Fundus camera: zeiss
Shooting center: fovea
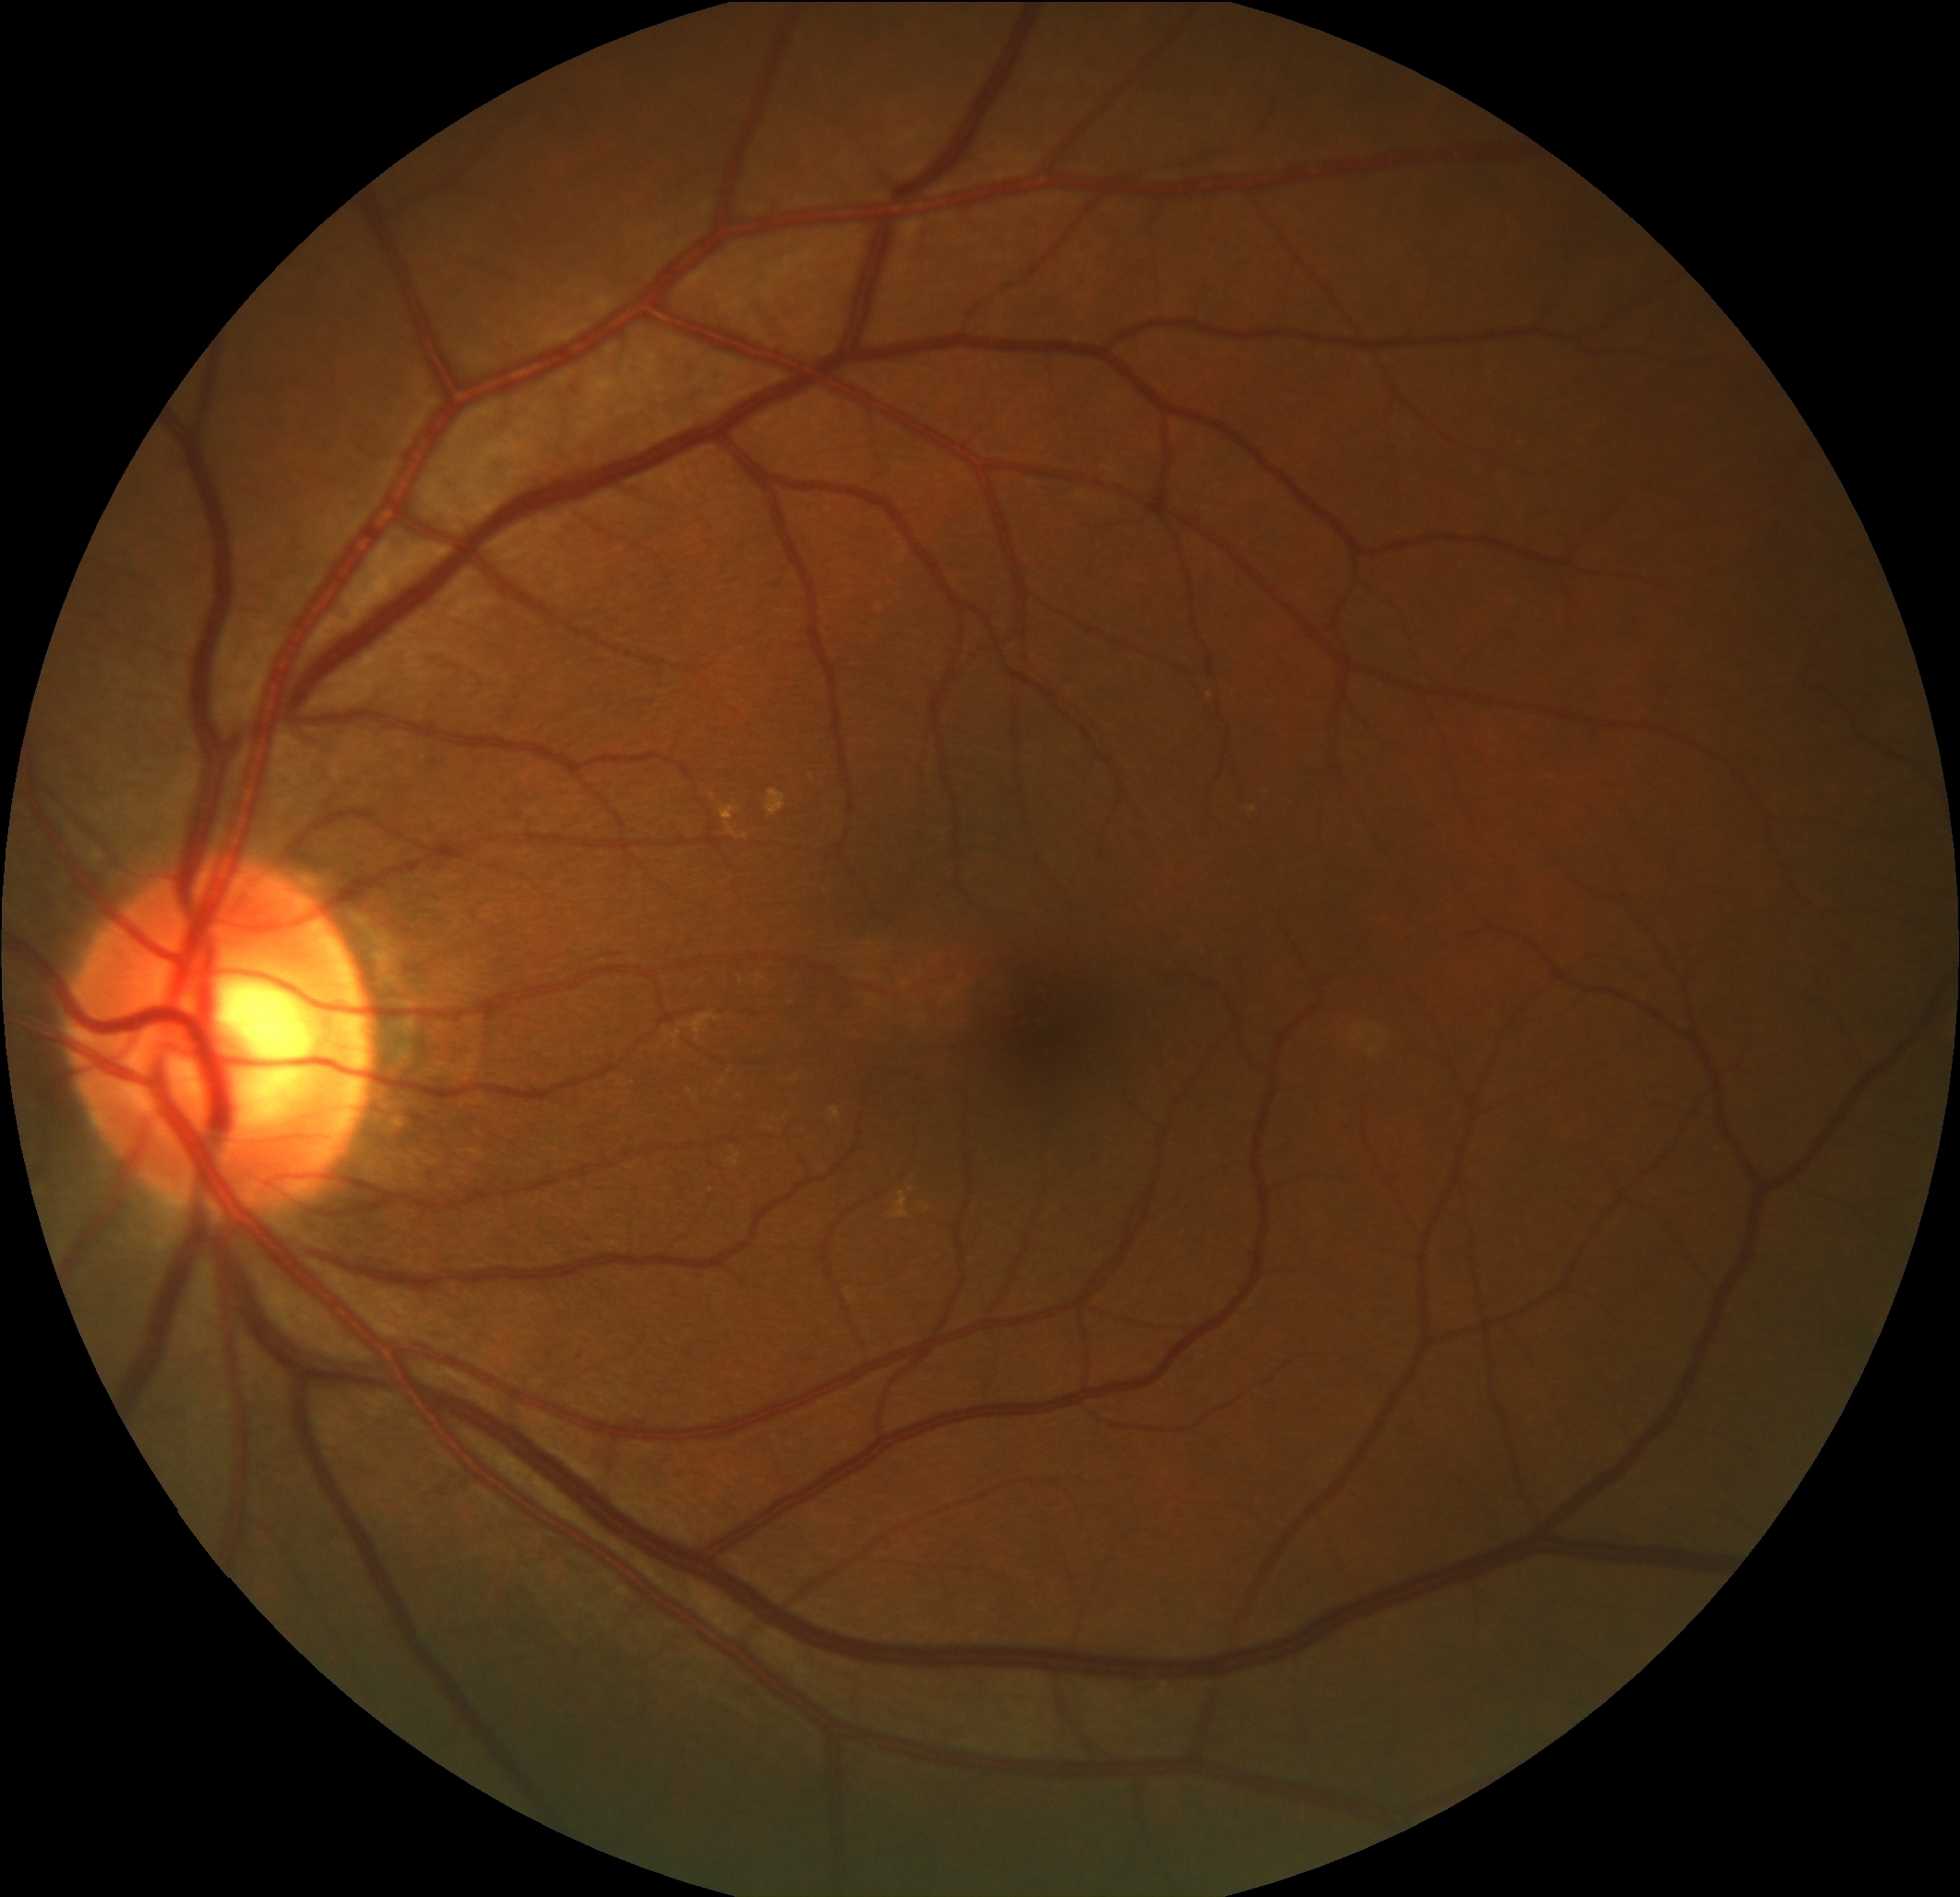
Pathologic myopia: no
Patchy retinal atrophy: present
Retinal detachment: absent